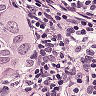
Metastatic tissue present: yes